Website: bh-photo
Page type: receipt
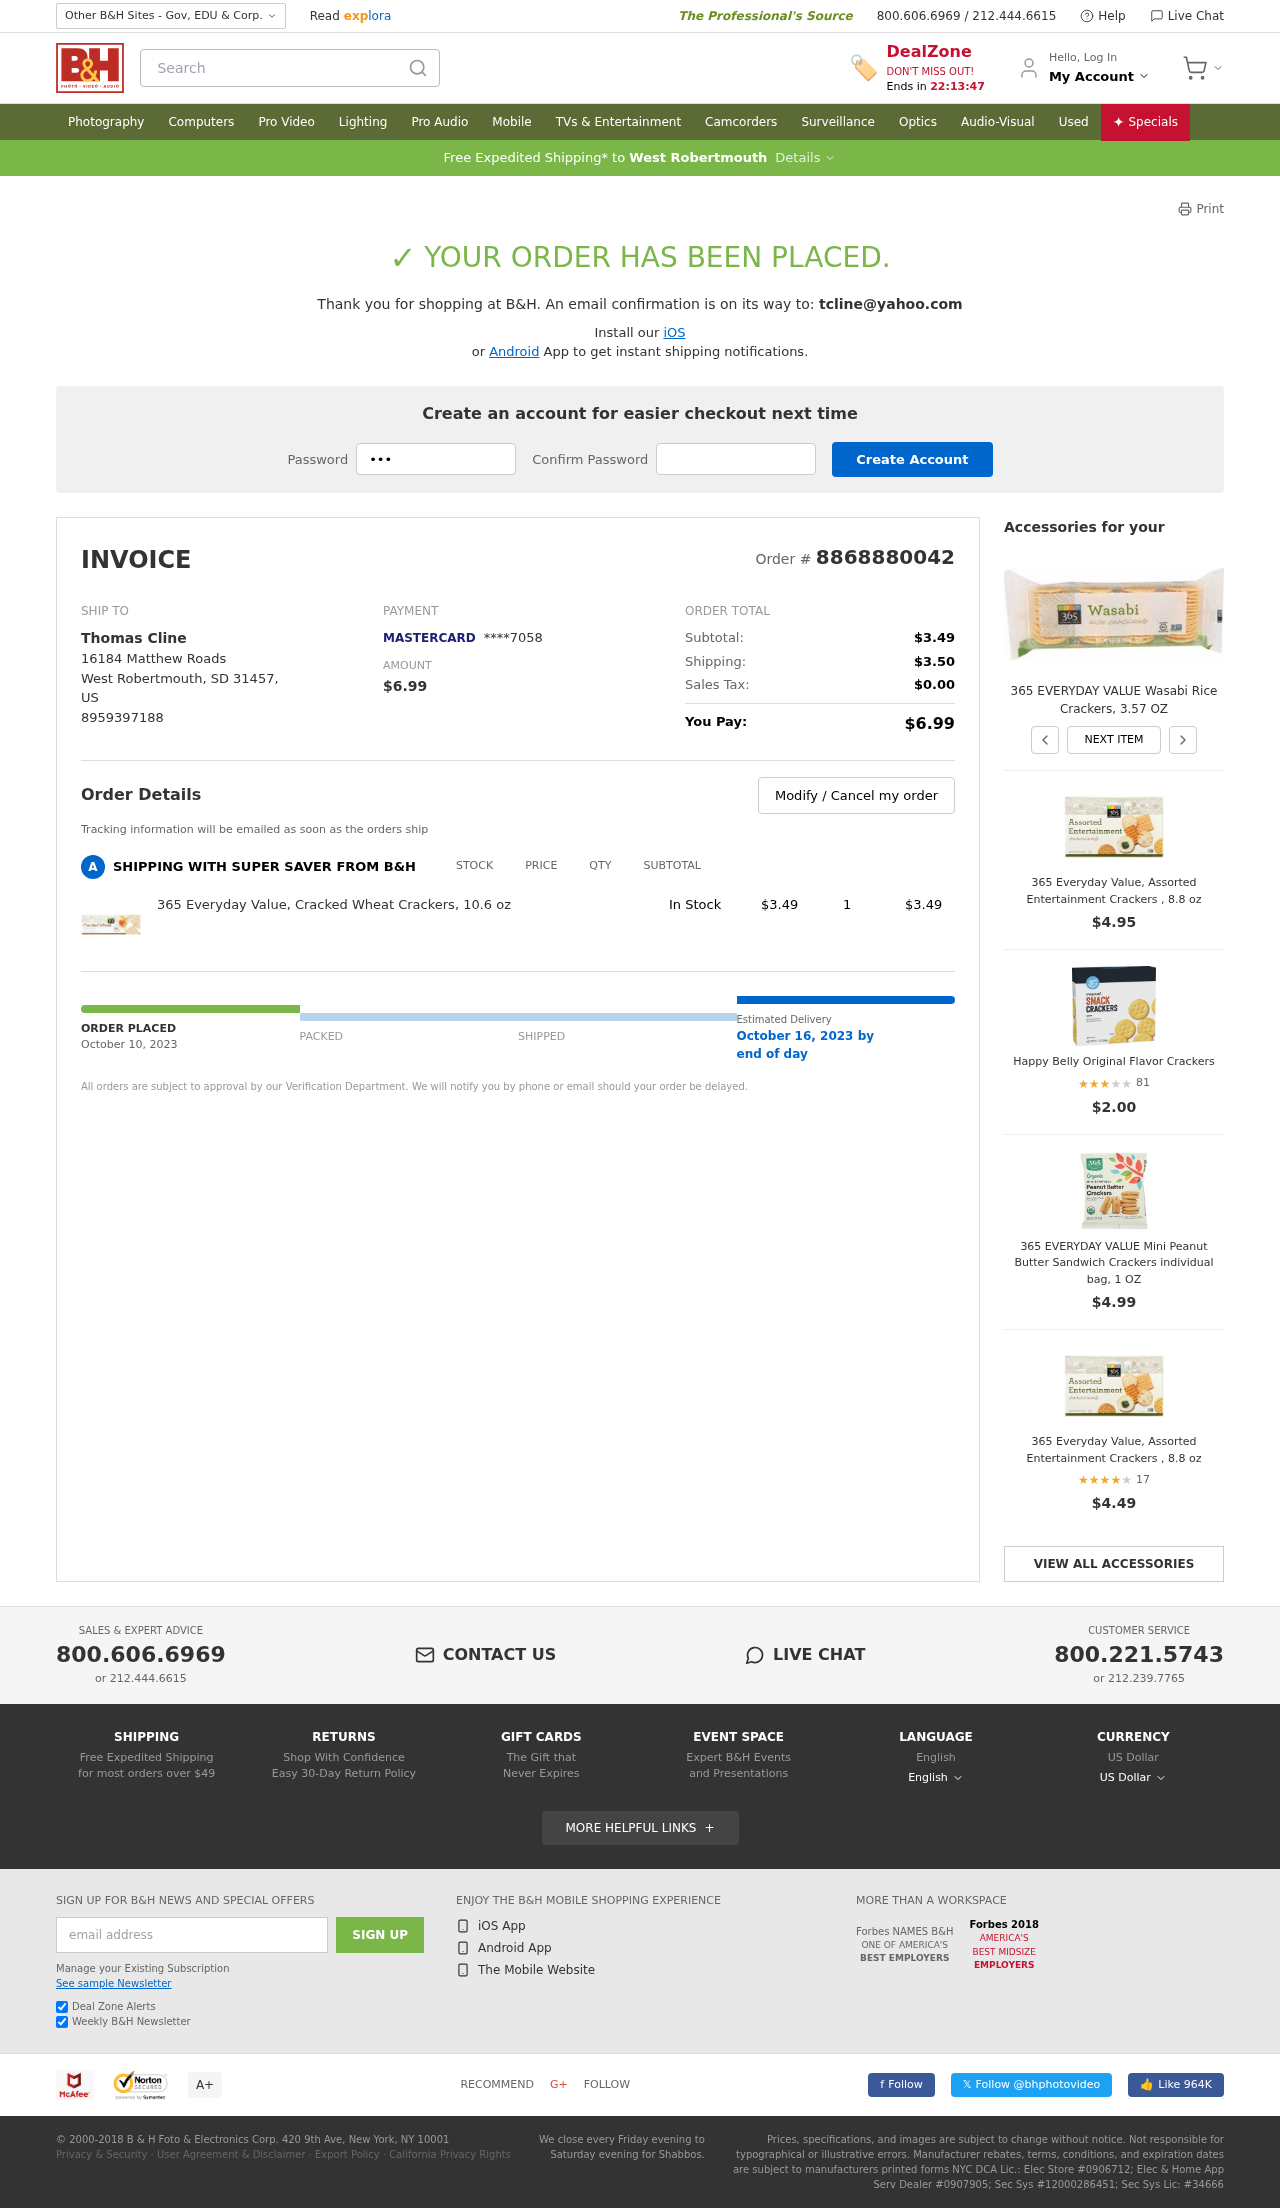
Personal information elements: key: PII_CARD_LAST4
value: ****7058
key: PII_CARD_TYPE
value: MASTERCARD
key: PII_CITY
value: West Robertmouth
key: PII_COUNTRY_CODE
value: US
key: PII_EMAIL
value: tcline@yahoo.com
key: PII_FULLNAME
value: Thomas Cline
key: PII_PHONE
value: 8959397188
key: PII_POSTCODE
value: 31457
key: PII_STATE_ABBR
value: SD
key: PII_STREET
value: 16184 Matthew Roads
Product elements: key: PRODUCT1_NAME
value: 365 Everyday Value, Cracked Wheat Crackers, 10.6 oz
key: PRODUCT1_PRICE
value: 3.49
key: PRODUCT1_QUANTITY
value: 1
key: PRODUCT2_NAME
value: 365 EVERYDAY VALUE Wasabi Rice Crackers, 3.57 OZ
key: PRODUCT3_NAME
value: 365 Everyday Value, Assorted Entertainment Crackers , 8.8 oz
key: PRODUCT3_PRICE
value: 4.95
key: PRODUCT4_NAME
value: Happy Belly Original Flavor Crackers
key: PRODUCT4_NUM_RATINGS
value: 81
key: PRODUCT4_PRICE
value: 2
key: PRODUCT4_RATING
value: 3.4
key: PRODUCT5_NAME
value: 365 EVERYDAY VALUE Mini Peanut Butter Sandwich Crackers individual bag, 1 OZ
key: PRODUCT5_PRICE
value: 4.99
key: PRODUCT6_NAME
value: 365 Everyday Value, Assorted Entertainment Crackers , 8.8 oz
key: PRODUCT6_NUM_RATINGS
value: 17
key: PRODUCT6_PRICE
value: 4.49
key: PRODUCT6_RATING
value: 3.8
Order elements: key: ORDER_ID
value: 8868880042
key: ORDER_TOTAL
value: $6.99
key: ORDER_SUBTOTAL
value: $3.49
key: ORDER_SHIPPING_COST
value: $3.50
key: ORDER_TAX
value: $0.00
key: ORDER_DATE
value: October 10, 2023
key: ORDER_DELIVERY_DATE
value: October 16, 2023 by
Search elements: key: HEADER_SEARCH
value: Search